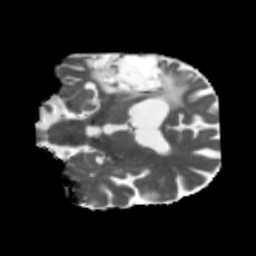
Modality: MD
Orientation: coronal
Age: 55
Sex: male
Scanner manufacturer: siemens
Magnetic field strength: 3 T
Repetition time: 5.47 s
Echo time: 0.0854 s